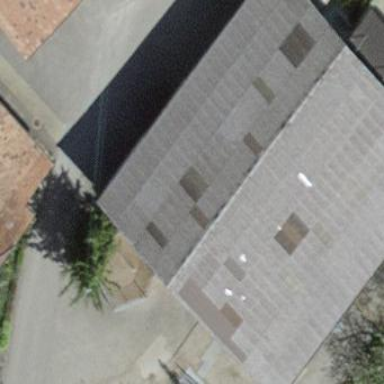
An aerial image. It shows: Barn.